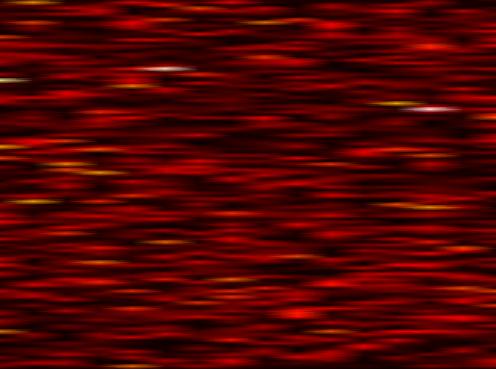
Label: WOLA